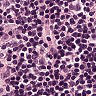
Metastatic tissue present: no